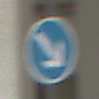
Verkehrszeichen: VorgeschriebeneVorbeifahrtRechts
Umgebung: Roofed, Urban
Tageszeit: Midday
Wetter: Overcast
Licht: Artificial
Jahreszeit: NotSpecified
Kontrast: MediumContrast